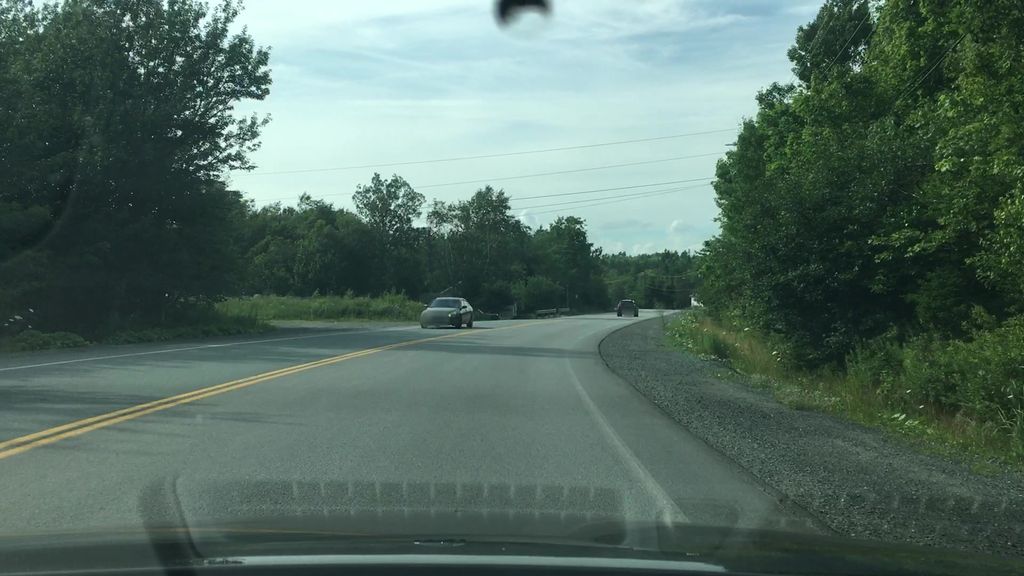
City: halifax